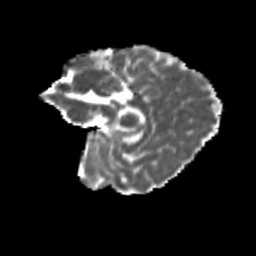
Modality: MD
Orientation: sagittal
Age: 12
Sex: female
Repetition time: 9.5 s
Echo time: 0.089 s